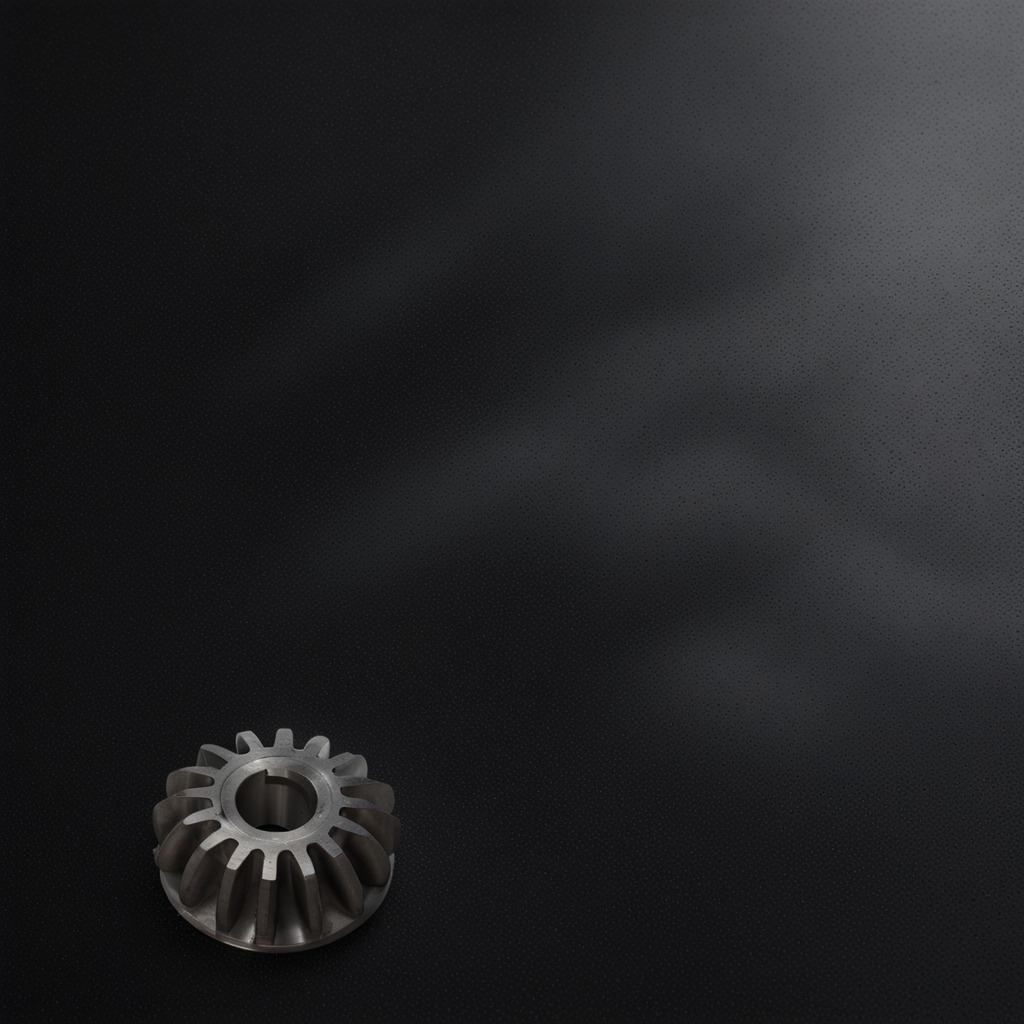
A steel gear with teeth is lying on the granite tabletop.